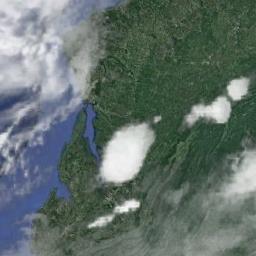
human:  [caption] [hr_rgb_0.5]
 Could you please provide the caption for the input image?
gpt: The stratus clouds and cumulus clouds are located above the sea and the land covered by dense vegetation .

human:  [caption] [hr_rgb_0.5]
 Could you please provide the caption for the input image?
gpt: A thin cloud floated over the neat farmland .

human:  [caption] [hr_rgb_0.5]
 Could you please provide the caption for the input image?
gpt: The white cloud is above green land and blue sea .

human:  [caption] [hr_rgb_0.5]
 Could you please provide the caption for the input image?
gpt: White clouds on green land and blue sea .

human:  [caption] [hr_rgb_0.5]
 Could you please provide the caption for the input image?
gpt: There are some clouds over a sea shore .